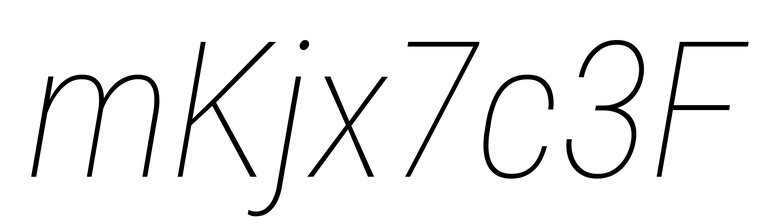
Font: Roboto-Italic_Condensed_Thin_Italic